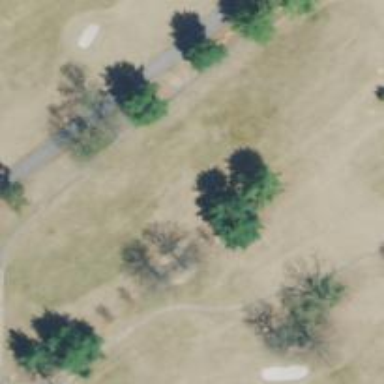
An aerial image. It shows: Golf fairway surrounded by grass.